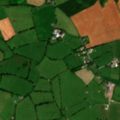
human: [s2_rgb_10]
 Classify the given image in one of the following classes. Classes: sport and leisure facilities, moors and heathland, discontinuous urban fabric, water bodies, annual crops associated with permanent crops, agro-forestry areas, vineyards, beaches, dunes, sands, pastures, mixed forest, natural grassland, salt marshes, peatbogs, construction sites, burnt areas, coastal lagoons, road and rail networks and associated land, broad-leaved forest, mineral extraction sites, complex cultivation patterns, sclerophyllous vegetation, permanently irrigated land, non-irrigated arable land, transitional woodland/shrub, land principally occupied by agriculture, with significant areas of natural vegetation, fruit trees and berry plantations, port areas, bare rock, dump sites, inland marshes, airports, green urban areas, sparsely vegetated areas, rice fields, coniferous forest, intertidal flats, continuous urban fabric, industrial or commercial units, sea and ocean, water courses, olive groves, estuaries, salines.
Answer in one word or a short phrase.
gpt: non-irrigated arable land, pastures